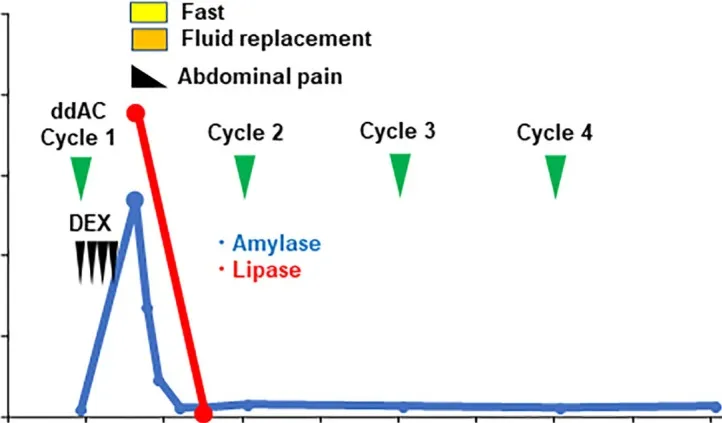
Clinical time course and the serum level of pancreatic enzymes of the patient are shown. The vertical axis of the graph shows the serum levels of pancreatic enzymes [U/mL], and the horizontal axis shows the days from initiation of dose-dense doxorubicin plus cyclophosphamide (ddAC). Dexamethasone (DEX) was administered on day1-4.
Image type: chart (chart)